Aerial crown-view tile of a tropical tree (Barro Colorado Island, Panama), acquired 20240716:
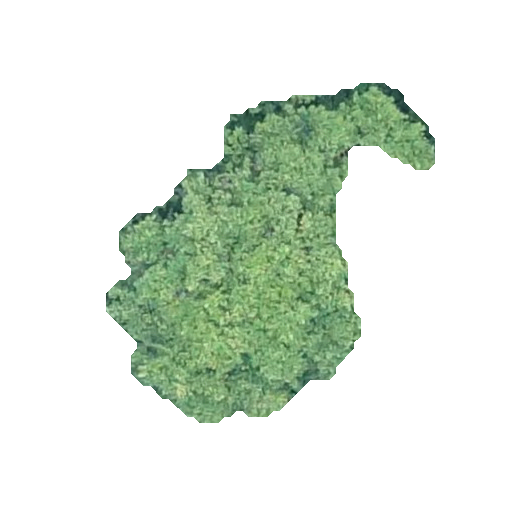
Species: Sloanea terniflora
GBIF accepted scientific name: Sloanea terniflora
Crown area: 96.918 m²